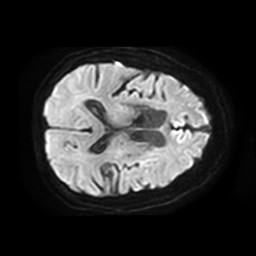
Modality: TRACE
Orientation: axial
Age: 74
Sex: female
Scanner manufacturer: philips
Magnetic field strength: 3 T
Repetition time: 4.238 s
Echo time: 0.07304 s